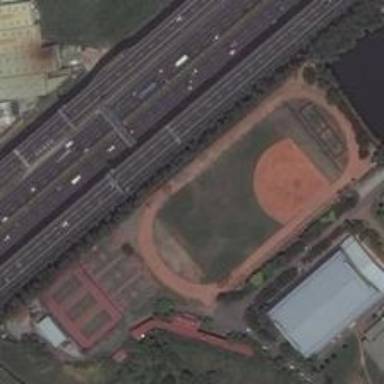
This area encircled by lush trees is quite close to the road and includes a baseball field, several basketball courts and tennis courts .